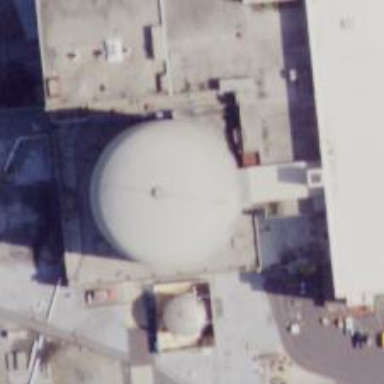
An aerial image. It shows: Nuclear power generator.